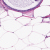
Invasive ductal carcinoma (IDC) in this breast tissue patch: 0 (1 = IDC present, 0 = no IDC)